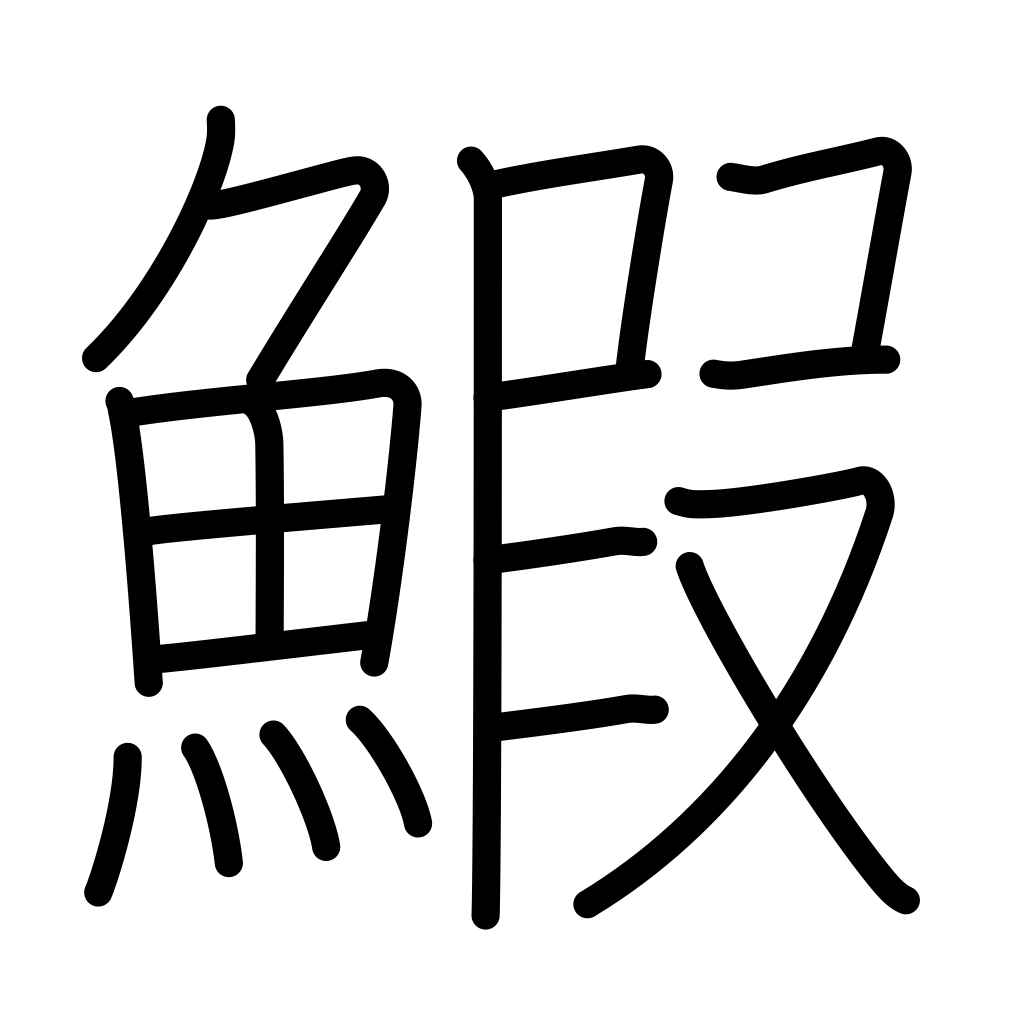
Meaning: shrimp, prawn, lobster